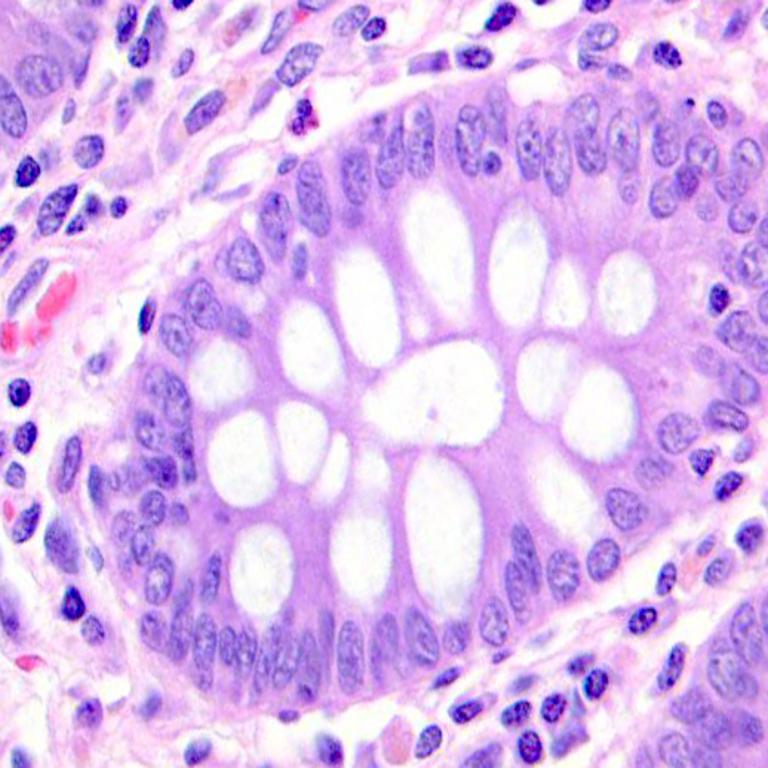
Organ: colon
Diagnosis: benign